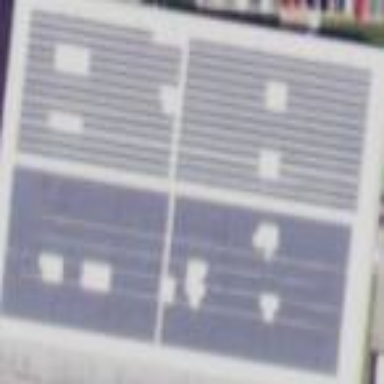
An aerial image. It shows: Solar power generator using photovoltaic panels.